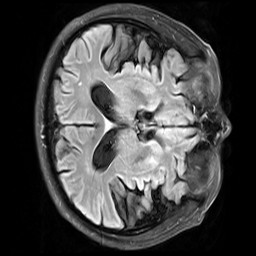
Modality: FLAIR
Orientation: axial
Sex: male
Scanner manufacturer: siemens
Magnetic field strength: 3 T
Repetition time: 10 s
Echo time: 0.09 s